【题型】选择题　【知识点】函数　【难度】easy
已知函数$f(x)$在$\mathbb{R}$上的部分图象如图所示，则下列不等式正确的是（）

A. $f'(1) > f'(2)$ \quad B. $f'(1) < f'(2)$ \quad C. $f'(1) = f'(2)$ \quad D. $f'(1) + f'(2) < 0$

\vspace{1cm}
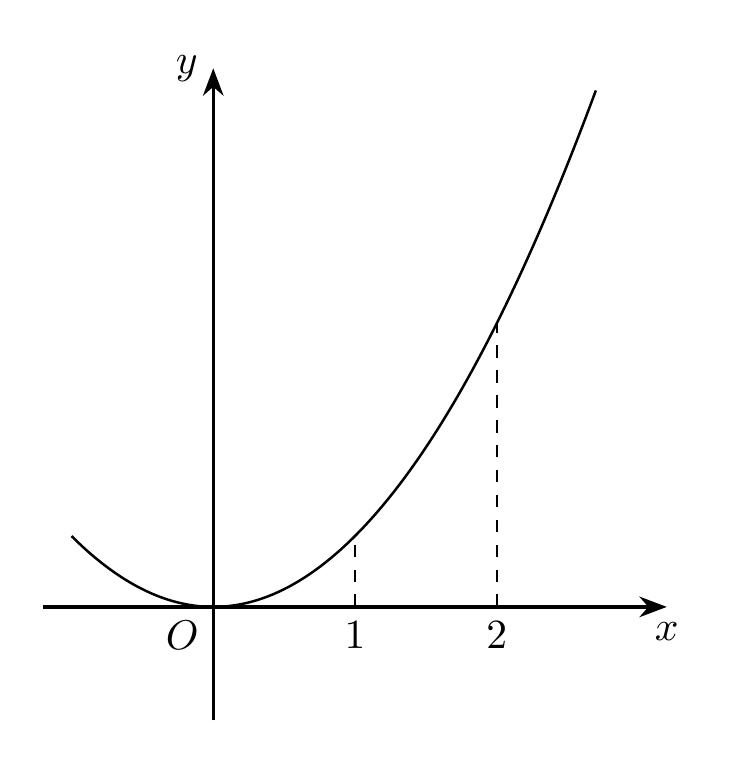
【解答】
\textbf{【答案】} $B$

\textbf{【分析】} 根据导数的几何意义即可求解。

\textbf{【解答】} 解：根据导数的几何意义，$f'(x)$ 表示函数$f(x)$在$x$处切线的斜率，
观察图像可知，函数图像从左到右上升，且切线斜率逐渐增大，

因此，$x=2$处的切线斜率大于$x=1$处的切线斜率，即$f'(1) < f'(2)$，

故$B$正确，$A$，$C$错误；

$f'(1)$和$f'(2)$均为正，其和大于$0$，$D$错误。

故选：$B$。

\textbf{【点评】} 本题考查了导数的几何意义，属于基础题。